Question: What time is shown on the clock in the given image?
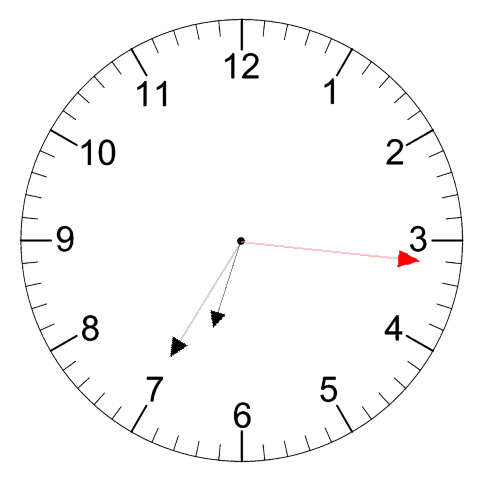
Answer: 06:35:16